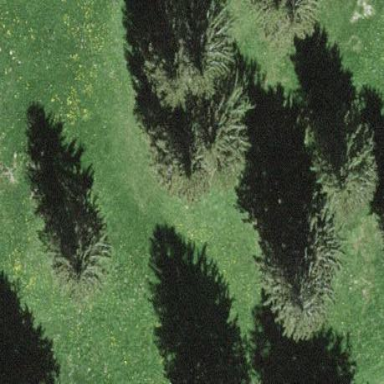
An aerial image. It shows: Beautiful woodland area.